Field crop: maize
Growth stage: 2
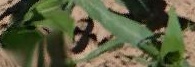
Species: maize